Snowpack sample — Loveland Pass, Silver Plume, Colorado, USA (12/14/25, 10:50 AM MST)
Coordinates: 39.664, -105.882
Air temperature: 36 °F
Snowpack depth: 67 cm
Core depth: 10 cm
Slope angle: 6°, slope face: 326°
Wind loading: low
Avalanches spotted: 0
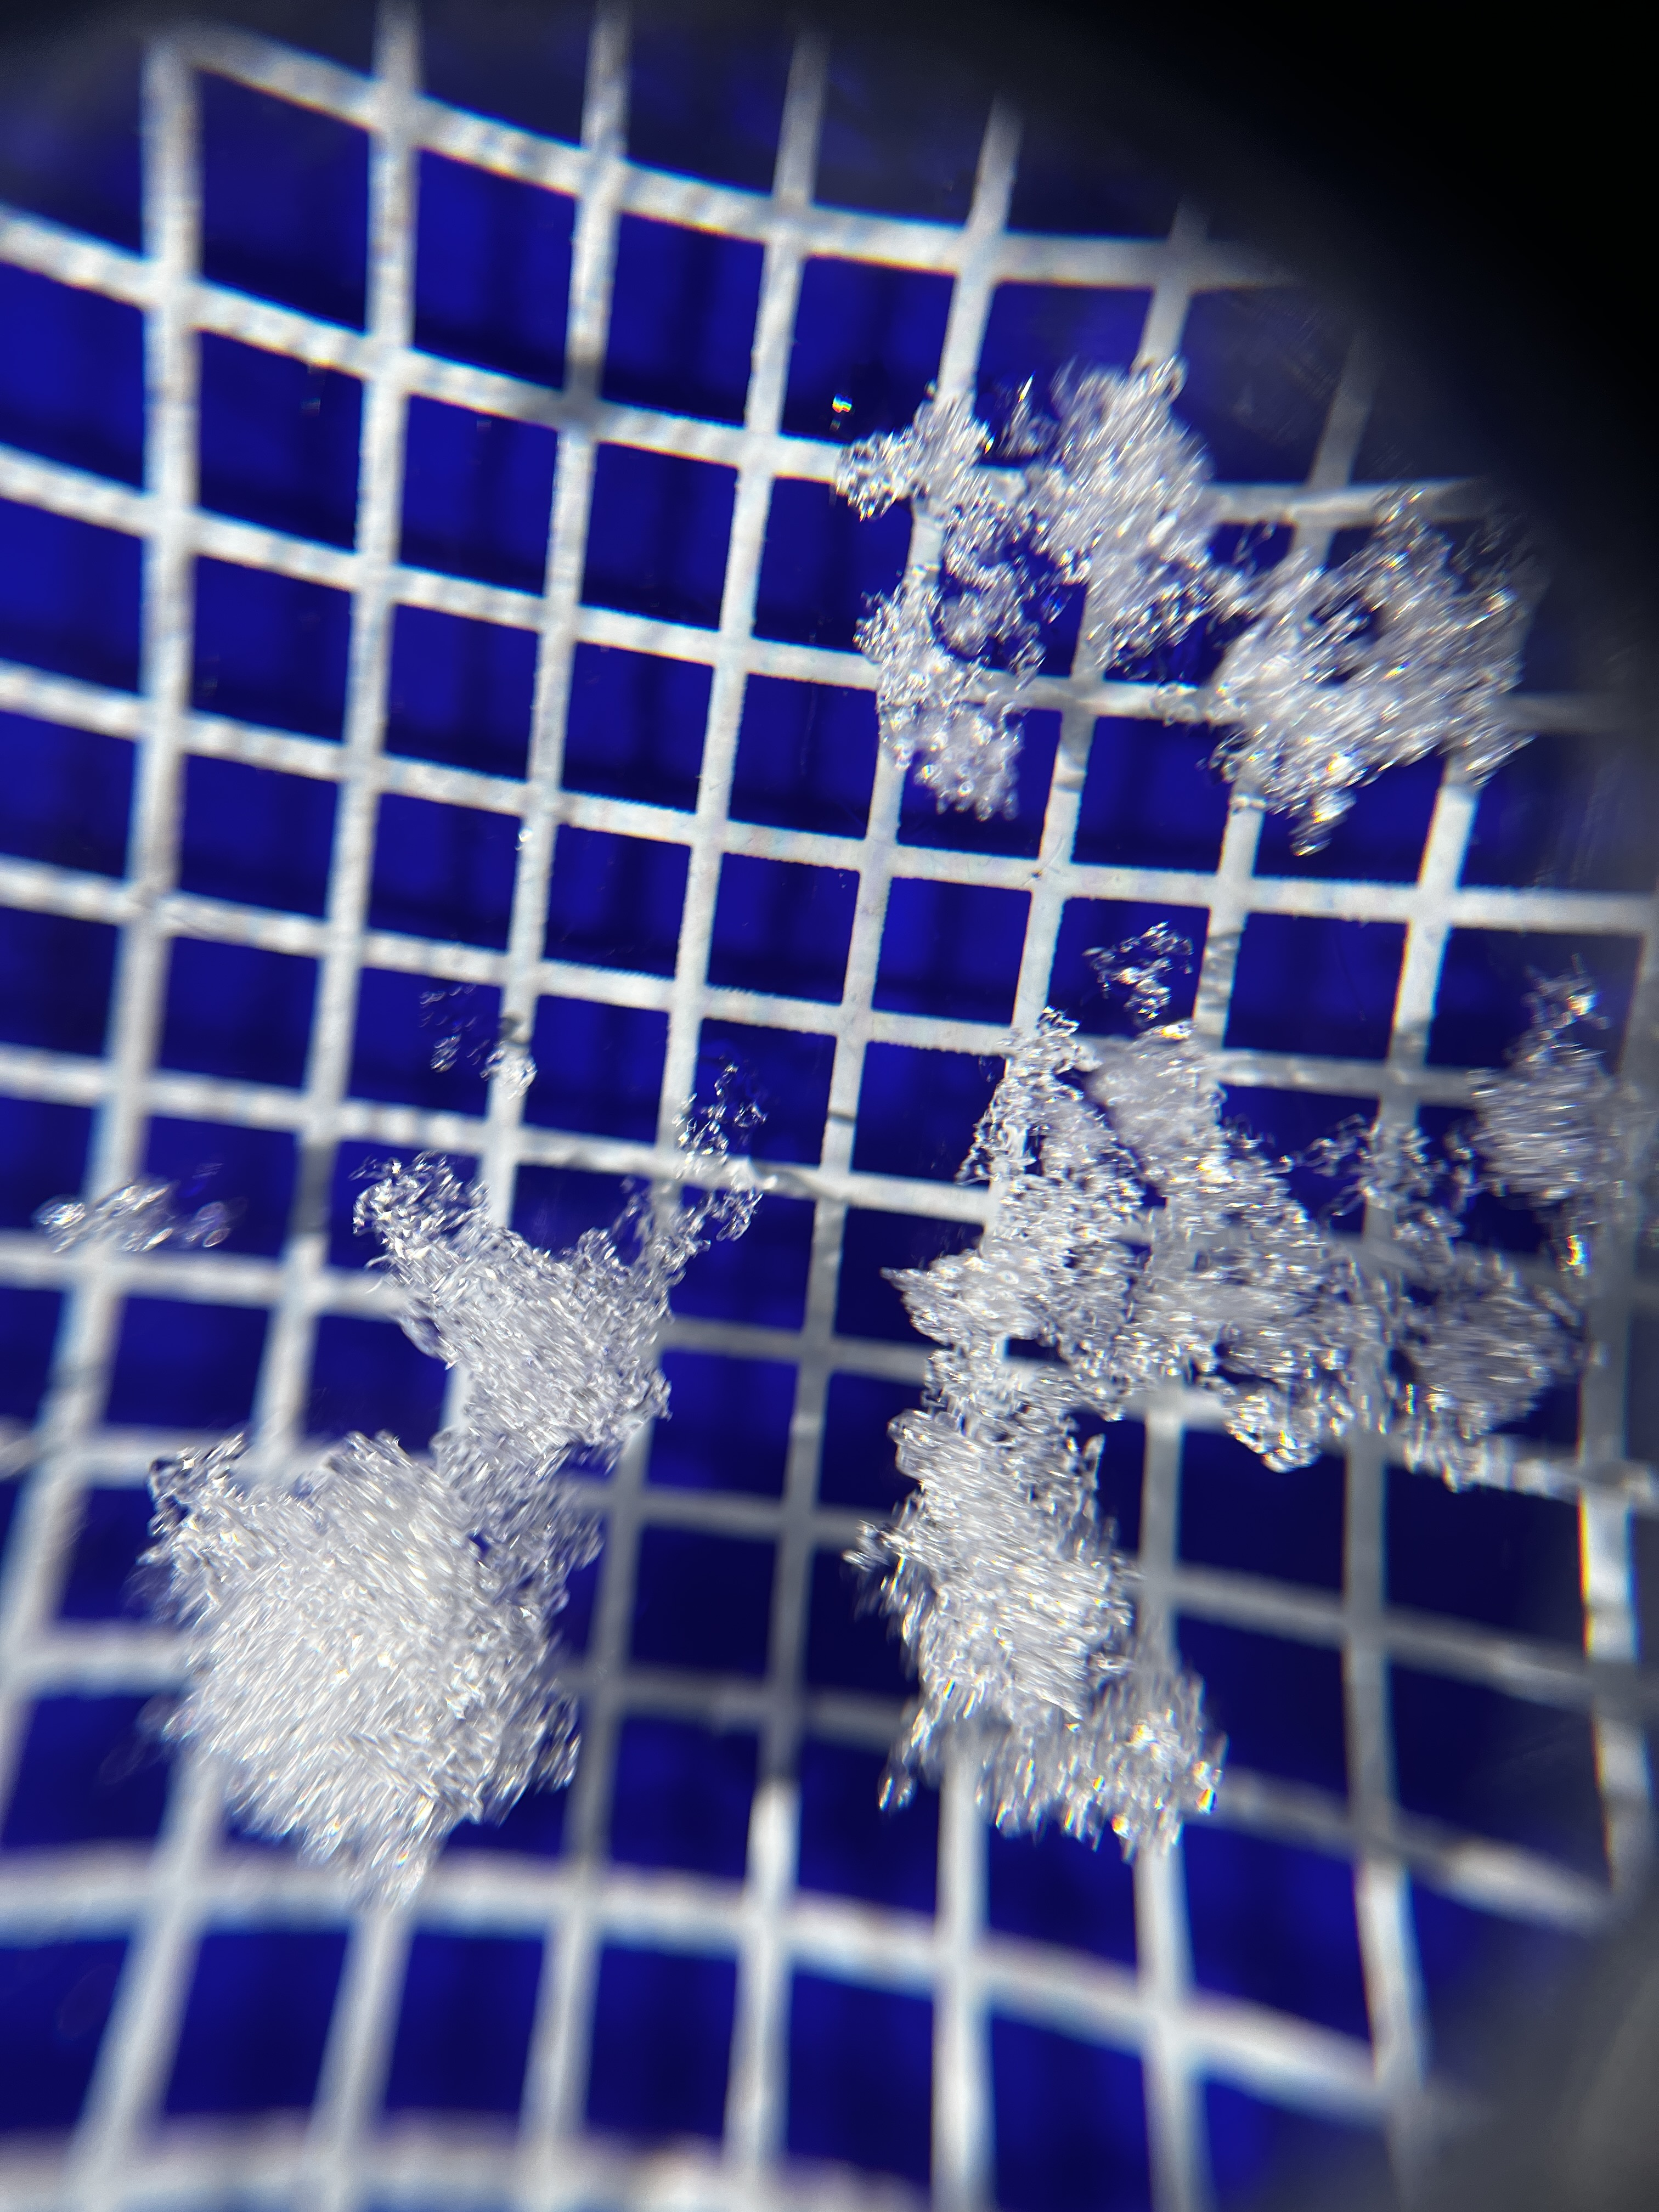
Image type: magnified_profile
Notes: No avalanches spotted, very late start to the season with minimal snowpack